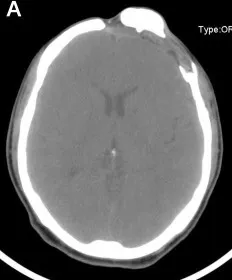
(A-C) Axial, sagittal, and coronary CT scans showed multiple hyperdense lesions without the involvement of bony structure.
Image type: radiology (ct)